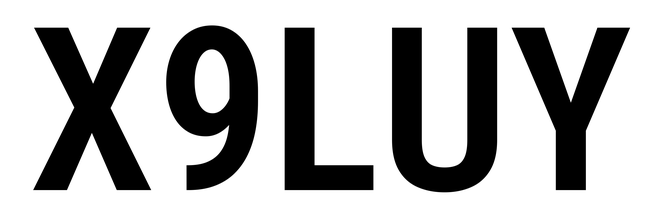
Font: Roboto_Condensed_SemiBold